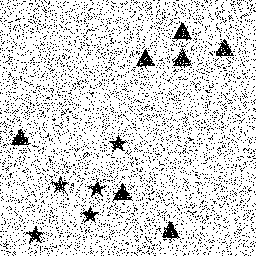
Squares: 0
Triangles: 7
Stars: 5
Total shapes: 12